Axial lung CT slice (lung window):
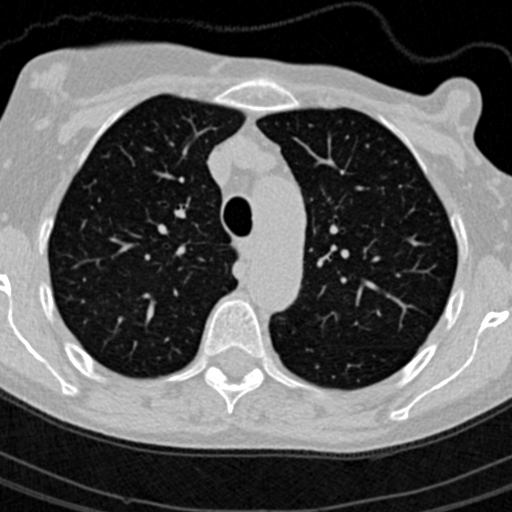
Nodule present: no